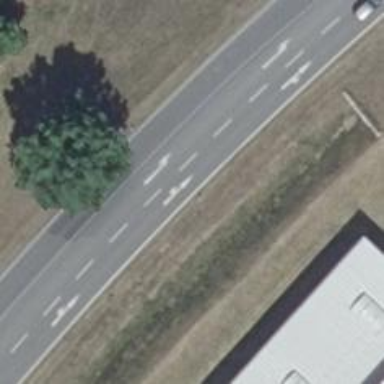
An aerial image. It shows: Primary road with asphalt surface.